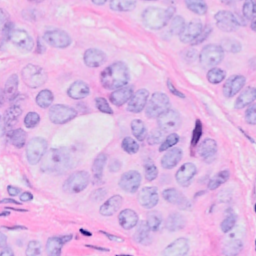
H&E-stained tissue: Breast